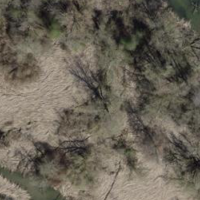
EUNIS habitat code: 41
Species observed at this site:
Tachybaptus ruficollis
Numenius arquata
Corvus corone
Podiceps cristatus
Fulica atra
Anas crecca
Alcedo atthis
Botaurus stellaris
Emberiza citrinella
Dendrocopos major
Aegithalos caudatus
Buteo buteo
Gallinago gallinago
Sylvia atricapilla
Chroicocephalus ridibundus
Platalea leucorodia
Phylloscopus collybita
Larus michahellis
Gallinula chloropus
Cygnus olor
Ardea alba
Dendrocoptes medius
Erithacus rubecula
Pica pica
Sitta europaea
Saxicola rubicola
Anas acuta
Cyanistes caeruleus
Anas platyrhynchos
Troglodytes troglodytes
Aythya ferina
Aythya fuligula
Fringilla coelebs
Passer domesticus
Regulus ignicapilla
Tadorna tadorna
Mareca penelope
Passer montanus
Turdus merula
Columba palumbus
Phalacrocorax carbo
Spatula clypeata
Mareca strepera
Egretta garzetta
Parus major
Mergellus albellus
Mergus merganser
Milvus milvus
Turdus pilaris
Anser anser
Motacilla alba
Accipiter nisus
Delichon urbicum